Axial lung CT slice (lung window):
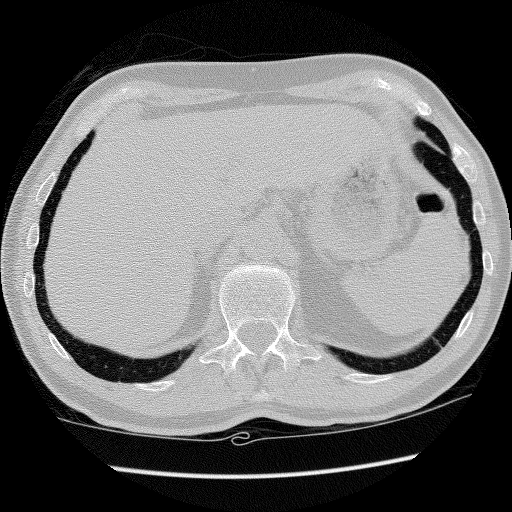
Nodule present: no